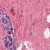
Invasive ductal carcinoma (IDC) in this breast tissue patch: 0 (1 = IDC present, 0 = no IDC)